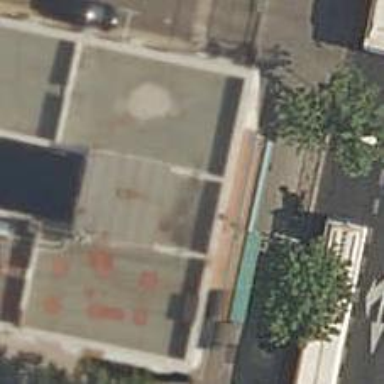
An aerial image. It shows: Cafe.